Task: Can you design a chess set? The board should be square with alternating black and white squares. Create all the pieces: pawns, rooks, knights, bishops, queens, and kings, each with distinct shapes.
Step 2447:
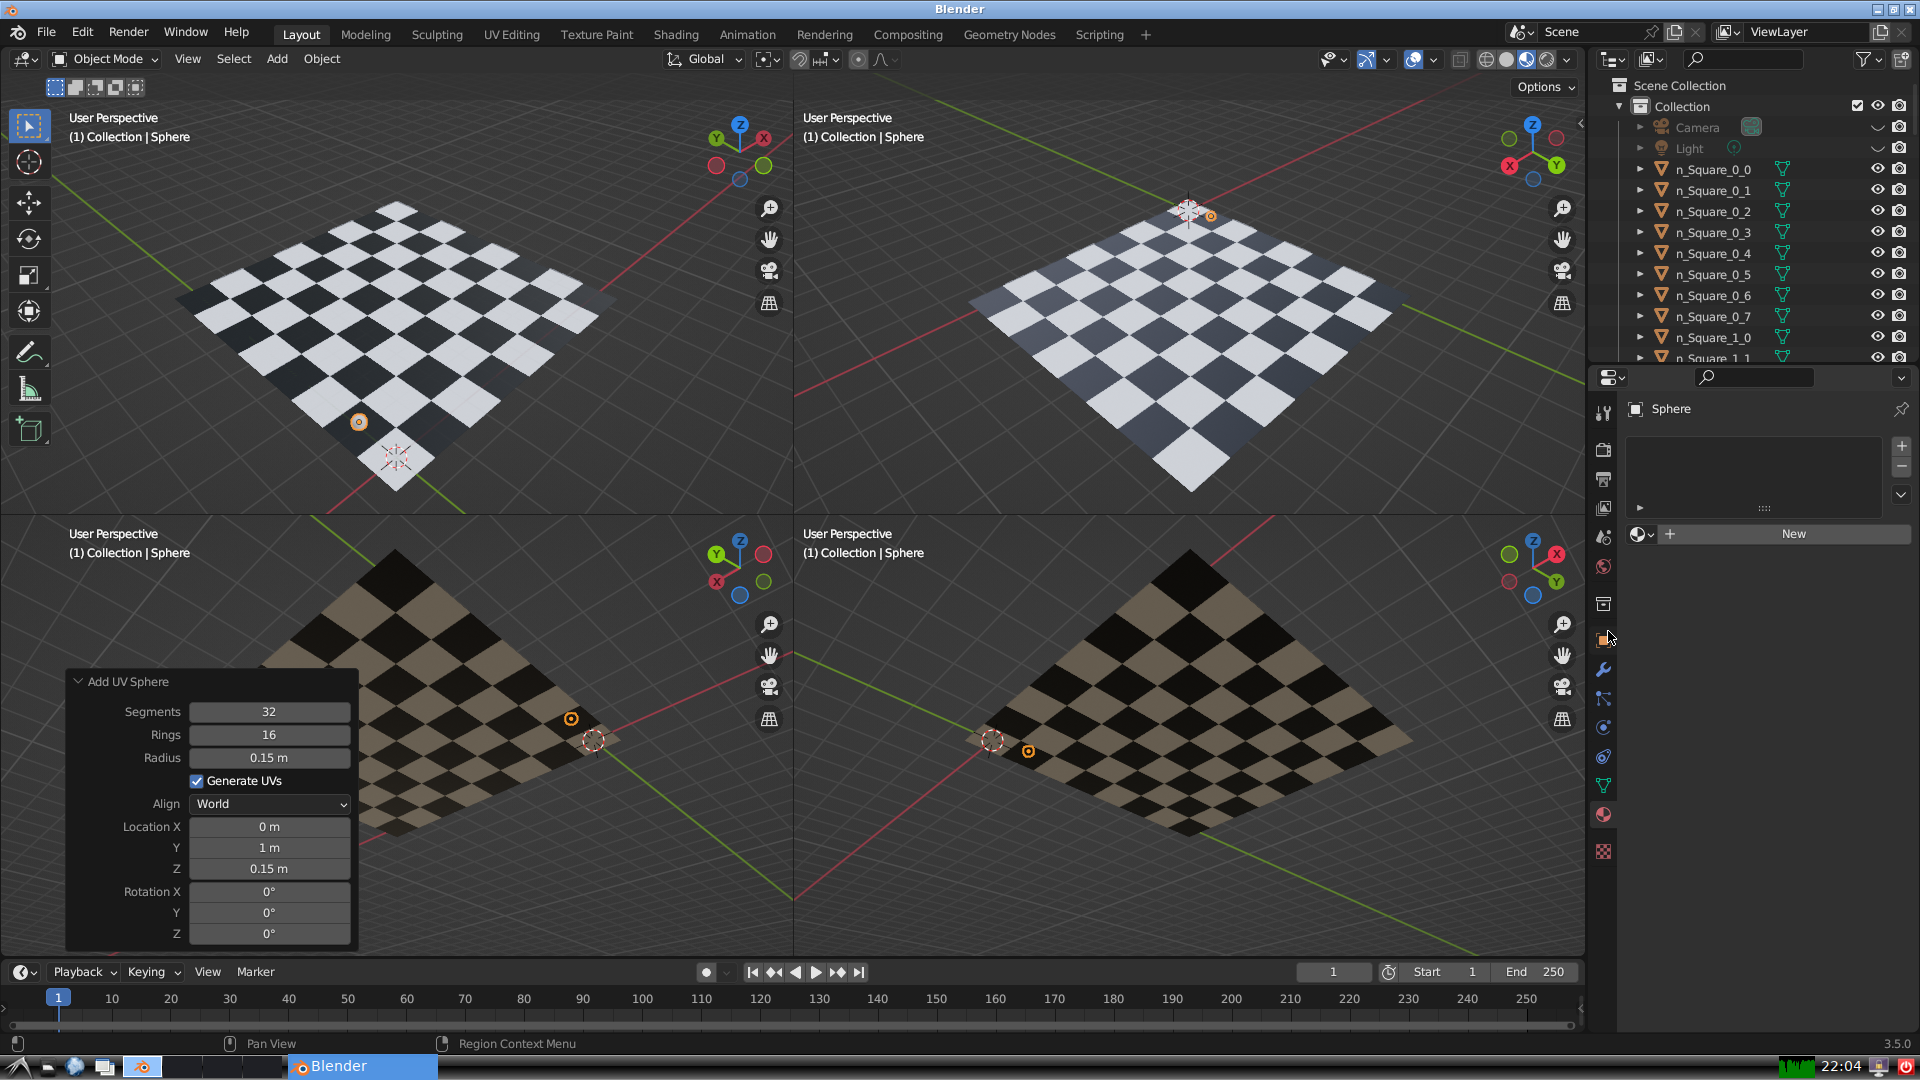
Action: click: no